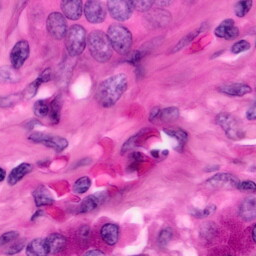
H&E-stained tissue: Pancreatic